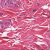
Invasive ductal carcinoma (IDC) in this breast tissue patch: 0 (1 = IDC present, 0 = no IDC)